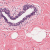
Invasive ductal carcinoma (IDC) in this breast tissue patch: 0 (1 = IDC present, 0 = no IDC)